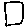
Label: square